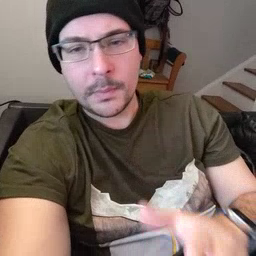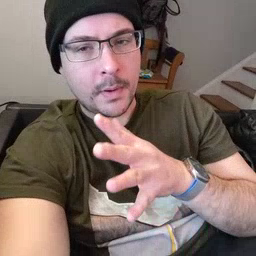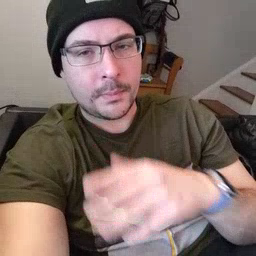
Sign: mom